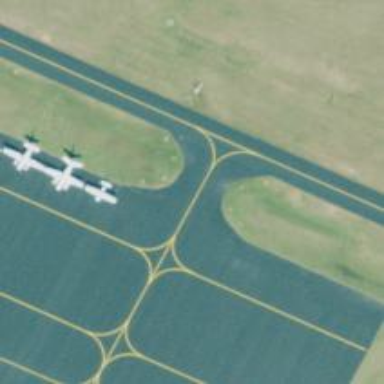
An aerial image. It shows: Image of taxiway at airport.